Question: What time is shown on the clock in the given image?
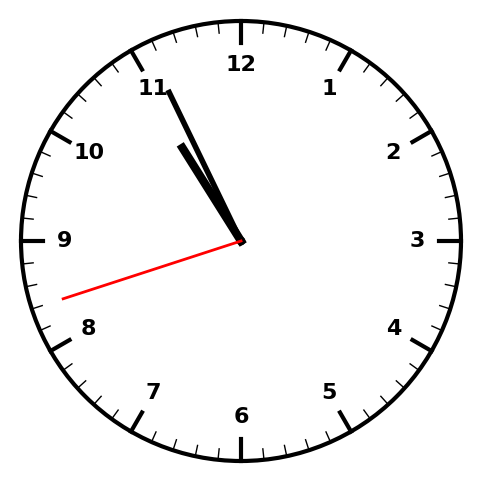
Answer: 10:55:42